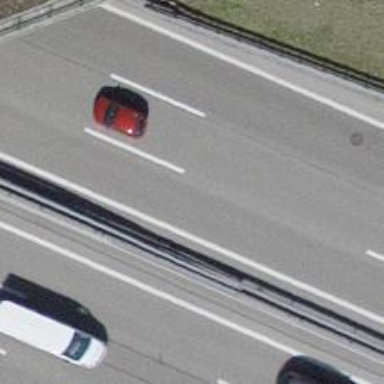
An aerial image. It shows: Asphalt motorway.